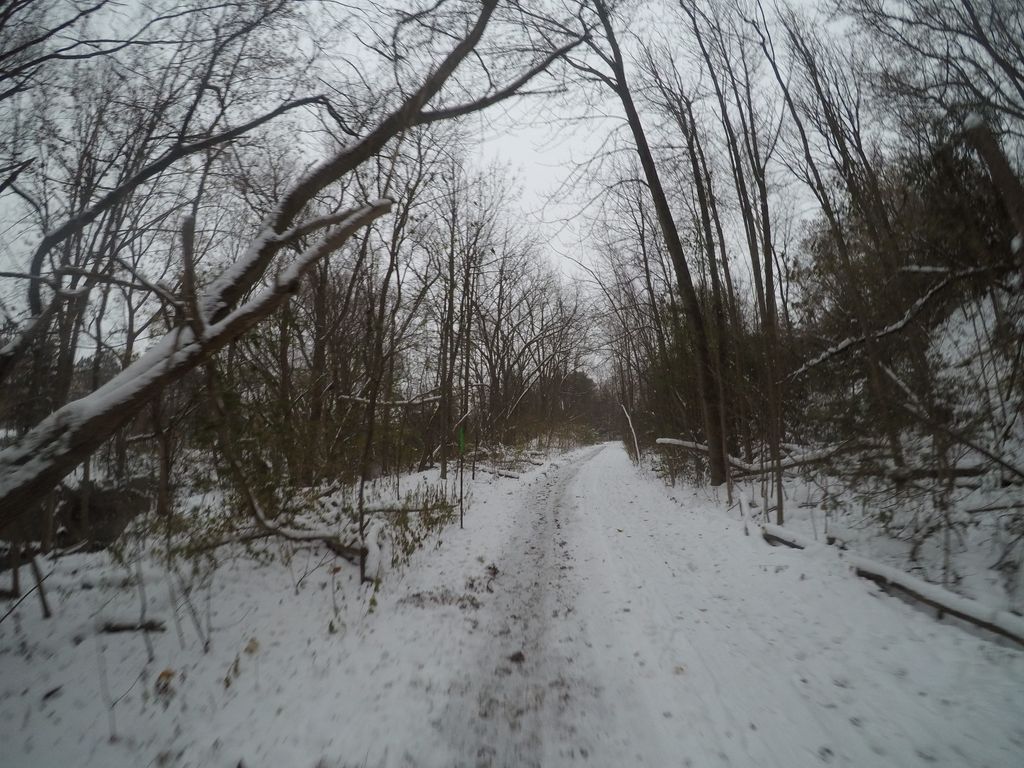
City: kitchener-waterloo